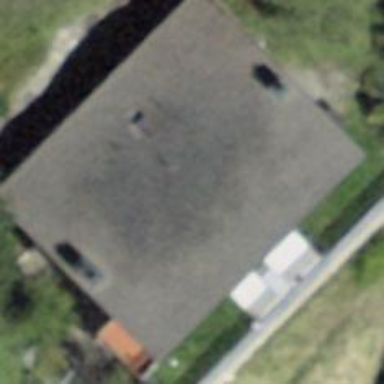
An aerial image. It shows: Building with tiled roof.